Field crop: maize
Growth stage: 1
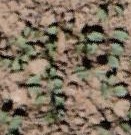
Species: convolvulus